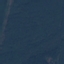
Land use / land cover: Forest